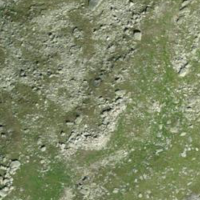
EUNIS habitat code: 31
Species observed at this site:
Geum montanum